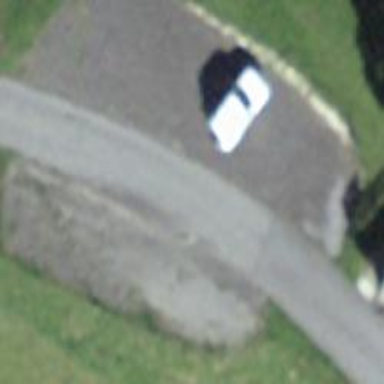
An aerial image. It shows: Unpaved parking lane.